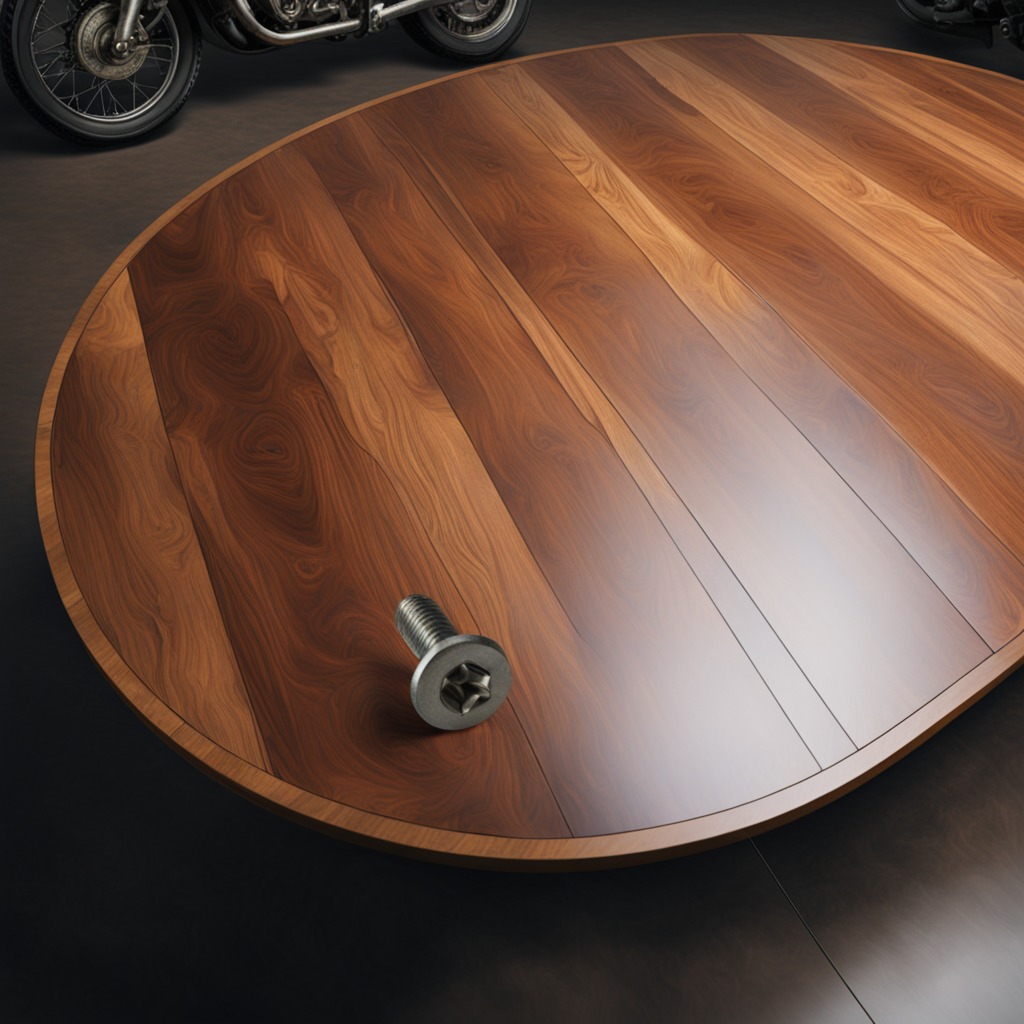
A metal screw lying on the oil-spilled wooden table in a vintage motorcycle garage.